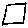
Label: square